Interaction volume radius: 5 \u00c5
Interaction volume height: 45 \u00c5
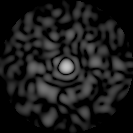
Disorder parameter: 0.8289